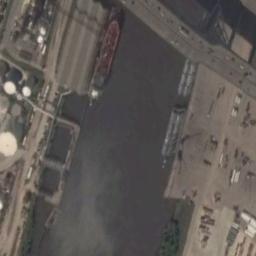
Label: ship